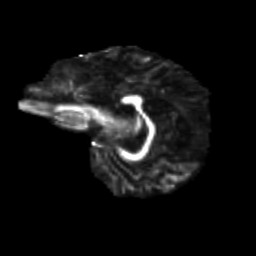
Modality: FA
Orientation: sagittal
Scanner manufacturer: siemens
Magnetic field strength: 3 T
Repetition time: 9.2 s
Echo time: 0.084 s